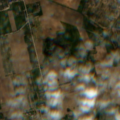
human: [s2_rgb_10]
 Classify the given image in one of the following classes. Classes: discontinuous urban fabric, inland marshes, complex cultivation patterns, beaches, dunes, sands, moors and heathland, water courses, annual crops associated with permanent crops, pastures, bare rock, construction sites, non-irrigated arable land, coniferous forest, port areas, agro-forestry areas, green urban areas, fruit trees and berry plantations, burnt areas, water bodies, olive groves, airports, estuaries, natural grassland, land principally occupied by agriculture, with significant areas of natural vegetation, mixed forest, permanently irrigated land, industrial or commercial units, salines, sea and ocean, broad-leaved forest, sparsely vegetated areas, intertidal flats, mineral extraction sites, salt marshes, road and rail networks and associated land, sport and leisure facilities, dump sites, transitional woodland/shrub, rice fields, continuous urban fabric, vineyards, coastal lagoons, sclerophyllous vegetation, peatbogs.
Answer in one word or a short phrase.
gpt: discontinuous urban fabric, industrial or commercial units, non-irrigated arable land, complex cultivation patterns, land principally occupied by agriculture, with significant areas of natural vegetation